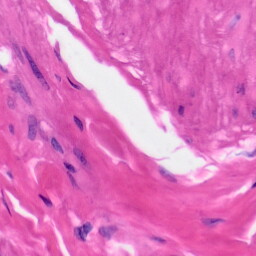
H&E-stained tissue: Skin